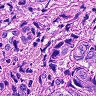
Metastatic tissue present: yes